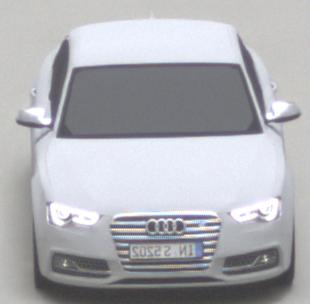
Make: Audi
Model: S5
Detailed model: F5
Model produced from: 2016
Model produced until: 2019
Doors: 2
Color: white
Road condition: dry road
Daytime: midday
Contrast: medium contrast